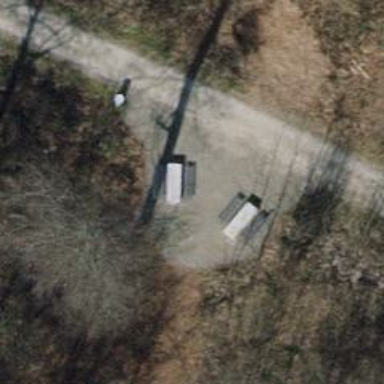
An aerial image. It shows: Picnic table located in leisure land area.